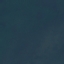
Land use / land cover class: SeaLake